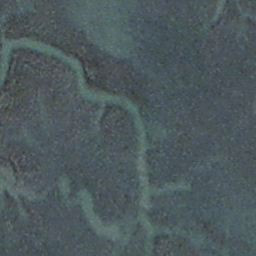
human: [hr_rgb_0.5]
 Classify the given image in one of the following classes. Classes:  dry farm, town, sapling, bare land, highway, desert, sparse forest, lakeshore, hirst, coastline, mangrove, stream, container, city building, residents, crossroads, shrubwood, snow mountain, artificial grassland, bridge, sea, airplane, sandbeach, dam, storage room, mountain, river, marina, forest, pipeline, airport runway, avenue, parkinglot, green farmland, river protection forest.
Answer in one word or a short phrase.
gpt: stream